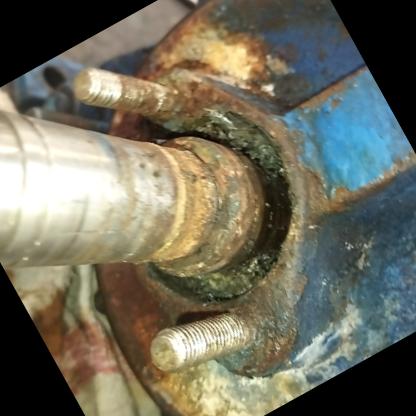
Klasa: inne